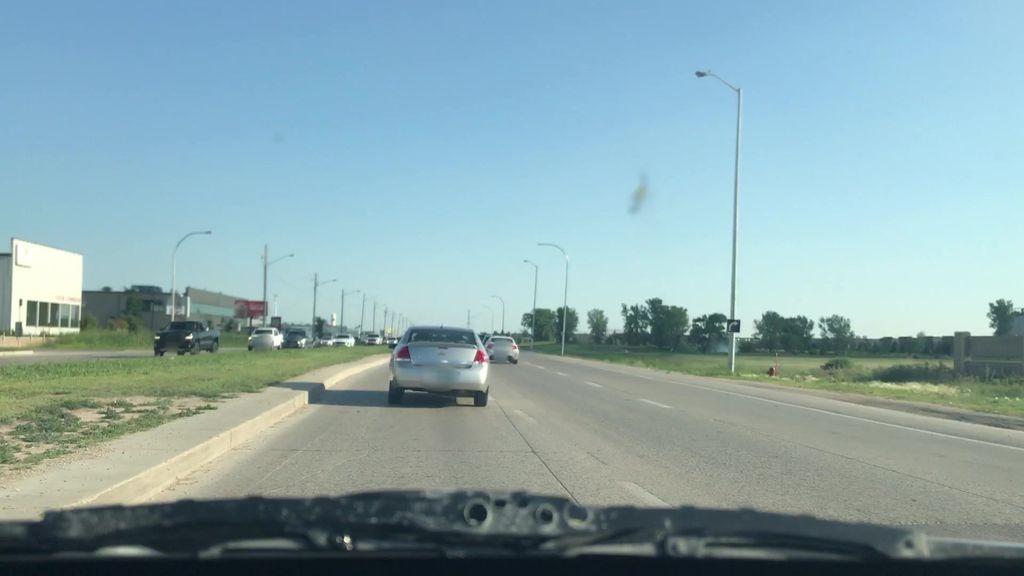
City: winnipeg